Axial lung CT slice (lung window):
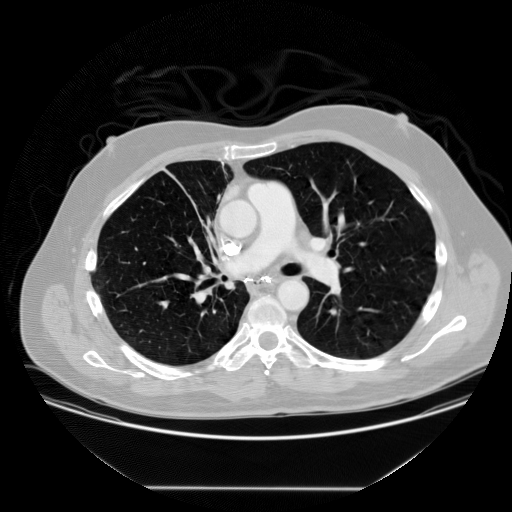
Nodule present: no